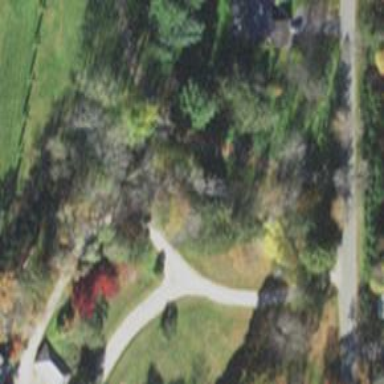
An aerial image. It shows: Driveway leading to service road.